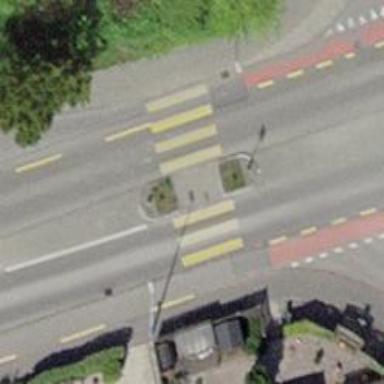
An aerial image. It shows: Secondary road with designated cycle lane on both sides.